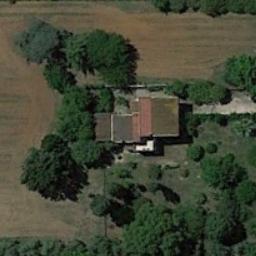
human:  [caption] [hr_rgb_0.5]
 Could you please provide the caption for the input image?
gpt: In a sparse residential area there is a grey house and many green trees .

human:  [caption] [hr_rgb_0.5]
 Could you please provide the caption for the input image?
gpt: The sparse residential is on the grass next to some trees and bare land .

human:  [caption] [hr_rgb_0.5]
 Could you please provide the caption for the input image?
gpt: The sparse residential  is surrounded by trees .

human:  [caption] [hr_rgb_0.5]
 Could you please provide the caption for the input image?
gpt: There are two houses by the path in the mountains .

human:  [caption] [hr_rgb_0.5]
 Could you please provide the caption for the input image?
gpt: A sparse residential area with some green trees and a brown building .